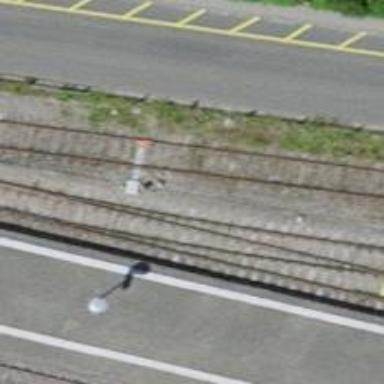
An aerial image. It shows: Rail yard with electrified contact lines for the railway.